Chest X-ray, AP view. Patient: 62 years old, sex M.
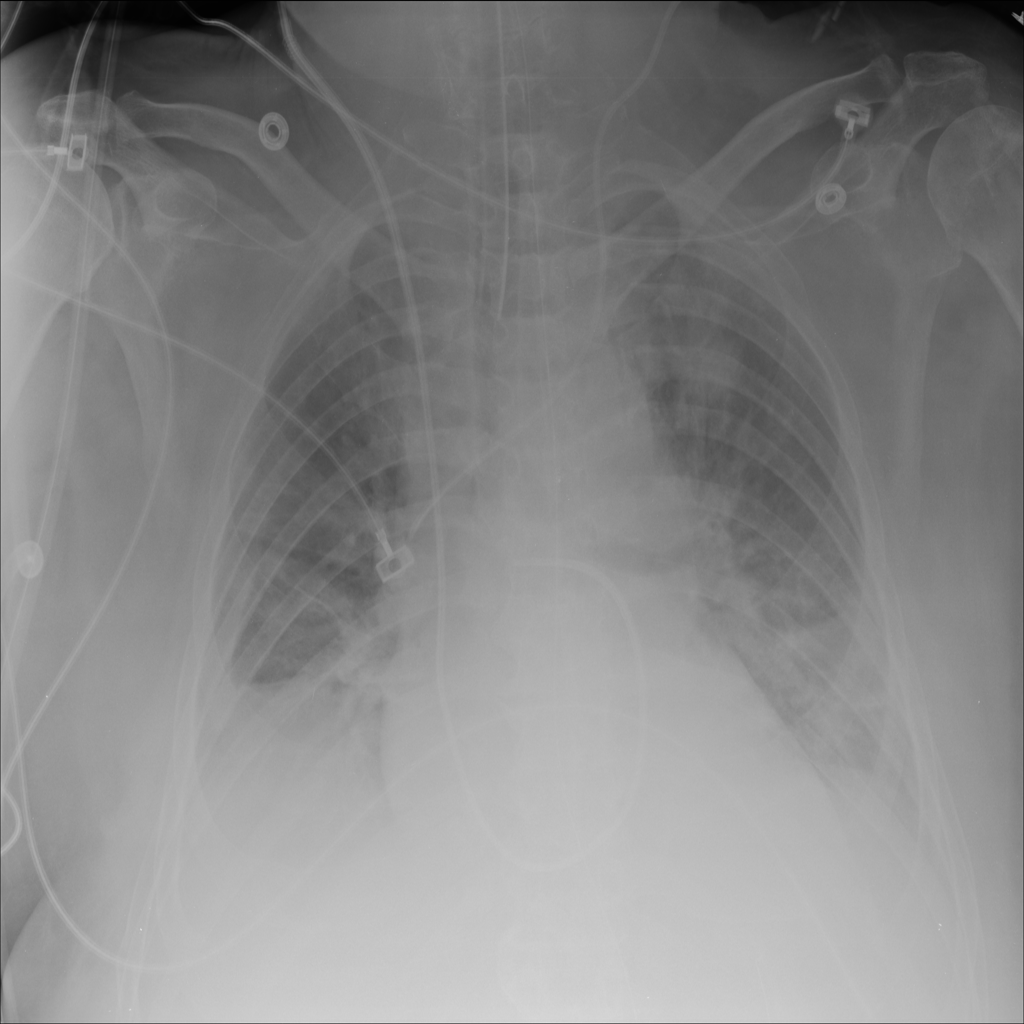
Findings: Atelectasis